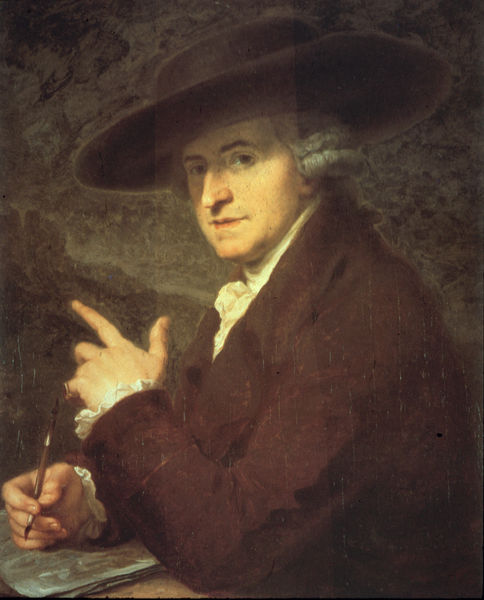
Titel: Antonio Zucchi
Künstler: Angelika Kauffmann
Institution: Privatbesitz
Schlagwörter: dunkel, feder, gemälde, hand, himmel, mann, schatten, weiß, wolken, landschaft, braun, daumen, dunkelbraun, finger, geste, grau, hintergrund, hut, licht, mund, nase, profil, schwarz, tisch, rot, malerei, schleife, alt, anzug, hemd, jacke, augen, barock, bluse, gesicht, kragen, mensch, rembrandt, bildnis, hände, niederlande, portrait, porträt, öl, haare, mantel, pose, klassizismus, blatt, augenbrauen, kinn, lippen, locken, helldunkel, perücke, wangen, papier, italien, haltung, fels, romantik, unwetter, zeigefinger, zopf, dichter, brauen, festhalten, maler, rüschen, ellenbogen, zeigen, aufstützen, revers, selbstporträt, hutkrempe, krempe, ring, philosoph, buch, fingerring, groß, künstler, seite, schriftsteller, selbstbildnis, autor, bleistift, posieren, pinsel, stift, pergament, halbprofil, portät, dreiviertelporträt, brief, schreiben, bran, fingerzeig, zugewandt, gelehrter, deuten, schreiber, künstlerporträt, block, griffel, goethe, johann, verschattet, dauerwelle, goethezeit, ich sage, programmatisch, rechtshänder, perrücke, weisen, kragn, italienreise, federhalter, finder, schrieben, augebn, 19. jahrhundert, 18. jahrhundert, haarte, halbbildnis, vbucgh, buchg, jacke', selbstbildnis#, goethe#, johann wolfgang von goethe#, schreibpapier